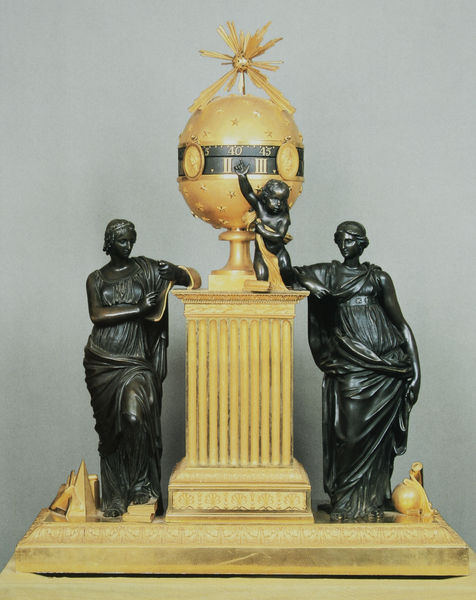
Titel: Uhr
Standort: St. Petersburg
Institution: Schloss Pawlowsk
Schlagwörter: hand, himmel, schatten, dreieck, frauen, grün, damen, frau, frisur, grau, hintergrund, kleid, kleider, licht, marmor, schwarz, stützen, säule, weiss, gürtel, tuch, beige, ornament, arm, falten, kleidung, sockel, erde, sonne, figur, gewand, gold, kelch, stoff, drei, gewänder, kind, klassizismus, oval, rund, tondo, engel, kanneliert, kannelierung, putte, putto, skulptur, schwung, taille, bein, baby, pilaster, figuren, lehnen, blue, column, fancy, folds, hands, religious, robes, women, black, dress, dresses, face, female, figures, golden, hair, jugendstil, ladies, lady, nose, old, robe, three, wall, weiblich, woman, yellow, glanz, zahlen, ziffern, streifen, uhr, picture, two, metall, stufe, vase, bildhauerei, bronze, plastik, plinthe, podest, knie, striche, foto, fotografie, photographie, antike, dose, medaillon, vergoldet, religion, stern, kegel, strahlen, denkmal, sterne, kugel, kugeln, allegorie, kranz, personifikation, kleinkind, photo, erdkugel, fries, sims, skulpturen, plastiken, statuen, farbfoto, grab, jesus, angewinkelt, antik, angel, classic, classical, greek, harp, man, naked, nude, roman, sky, stone, musen, monstranz, schwart, schwartz, head, sun, child, eyes, feet, metal, ständer, eieruhr, light, dorisch, zeit, statuetten, pyramide, ornamentik, maria, bust, decoration, gilt, kannelüren, tunika, welt, allegorien, mother, mouth, kunsthandwerk, putti, allegory, urne, aufnahme, books, faces, writing, leaning, monument, sculpture, statue, clock, children, woemn, aufsatz, cherub, cupid, drapery, marble, urn, morbid, winken, ancient, clothes, mantle, muse, toga, hinweis, weltkugel, family, rome, palmetten, lisene, kannelur, sarkophag, mathematik, medaillons, guß, art, statues, römische zahlen, schriftband, kalender, circle, eye, lines, finger, skulptue, classicism, god, goddess, godesses, halbkugel, strahlenkranz, book, personifikationen, tierkreiszeichen, pillar, pyramiden, tinneff, sonnenuhr, empire, neoclassical, pointing, römische ziffern, globe, bronzen, reliquien, planetarium, togas, pedestal, contraposto, standing, star, goddesses, gradeinteilung, latin, ball, decorative arts, guilded, world, geometrical, frauenfiguren, heads, bowl, stars, ebony, altarpiece, base, beams, egg, eideckel, frß, guild, pyramids, roman numeral, roman numerals, standfläche, strahln, sunburst, time piece, greece, earth, compass, five, iron, point, knee, leg, time, triangle, digital, calendar, year, golf, plinth, putty, infant, himmelszelt, pyramid, muses, platform, orb, numbers, ei, ivory, hind, ivoery, blye, classicist, lyre, gilding, olympus, tunic, hild, mantlepiece, amor, muzes, psyche, clok, cerub, chisel, sphere, houres, minute3s, minutes, astronomy, object, objet, rays, pedastal, in the round, 1700, 3, cast, ray, sculpted, mom, chiseled, meseum, chiton, years, decorated, piramid, hours, sphre, hour, revival, digitale uhr, houre, astronomical clock, dial, full-length, cherubim, glänzend, fru, cosmos, statutue, bab<, vlack, bedestal, sundial, numerals, timer, fluting, scult=pture, 40, 45, egg timer, says, gloabe, roman letters, solar, columb, blach, 43, 111, wmouth, pistament, brone